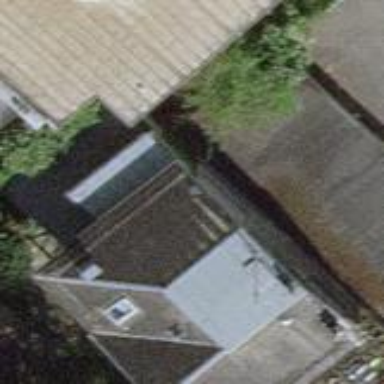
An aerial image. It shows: View of roof of building.